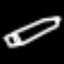
Label: pencil